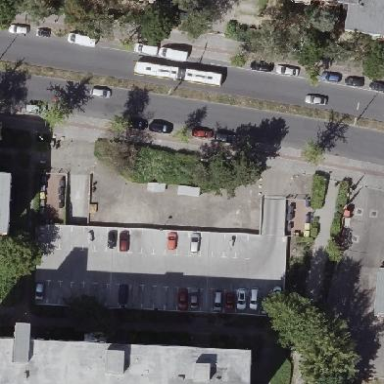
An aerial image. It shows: Multi-storey parking building with flat roof.